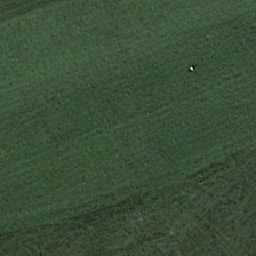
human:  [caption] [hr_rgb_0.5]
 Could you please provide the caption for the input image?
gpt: a green line is in the middle of the meadow .

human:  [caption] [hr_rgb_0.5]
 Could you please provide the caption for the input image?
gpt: The grass is green, smooth and boundless.

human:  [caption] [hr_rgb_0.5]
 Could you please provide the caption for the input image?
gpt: Grasslands are green, smooth and infinite.

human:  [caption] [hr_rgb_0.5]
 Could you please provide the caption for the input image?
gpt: The lawn is green, smooth and endless.

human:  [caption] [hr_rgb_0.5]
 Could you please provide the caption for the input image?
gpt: a green line is in the middle of the meadow .